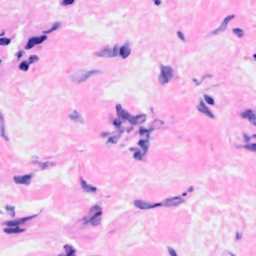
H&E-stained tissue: Breast